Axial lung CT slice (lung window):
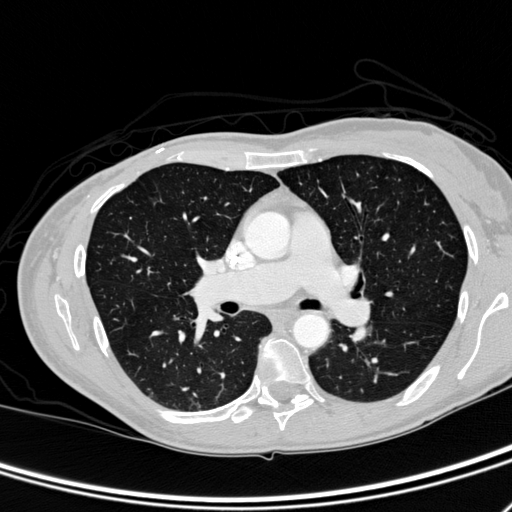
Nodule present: no